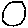
Label: circle